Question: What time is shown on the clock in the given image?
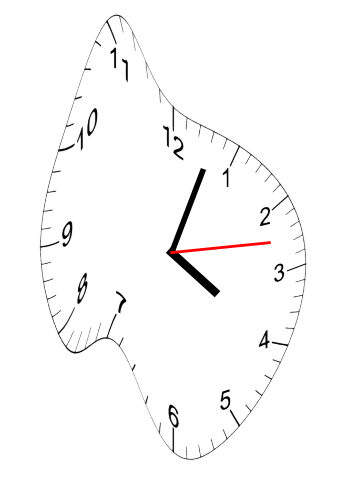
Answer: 04:03:13